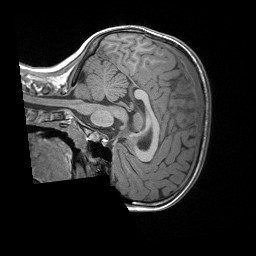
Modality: T1w
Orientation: sagittal
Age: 7
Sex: female
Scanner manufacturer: siemens
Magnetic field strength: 3 T
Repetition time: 1.65 s
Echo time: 0.00203 s